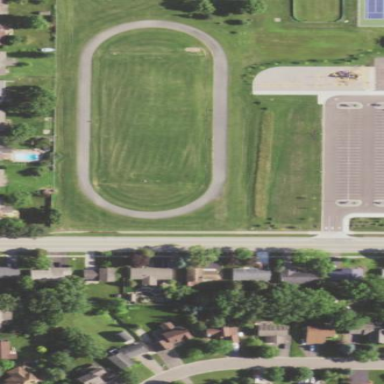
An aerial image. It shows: Track in leisure land.